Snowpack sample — Snodgrass Mountain, Crested Butte, Colorado (2/4/25, 12:06 PM MST)
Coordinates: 38.923, -106.968
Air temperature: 35 °F
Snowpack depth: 80 cm
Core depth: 10 cm
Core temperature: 32 °F
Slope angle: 14°, slope face: 78°
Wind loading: low
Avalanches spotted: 0
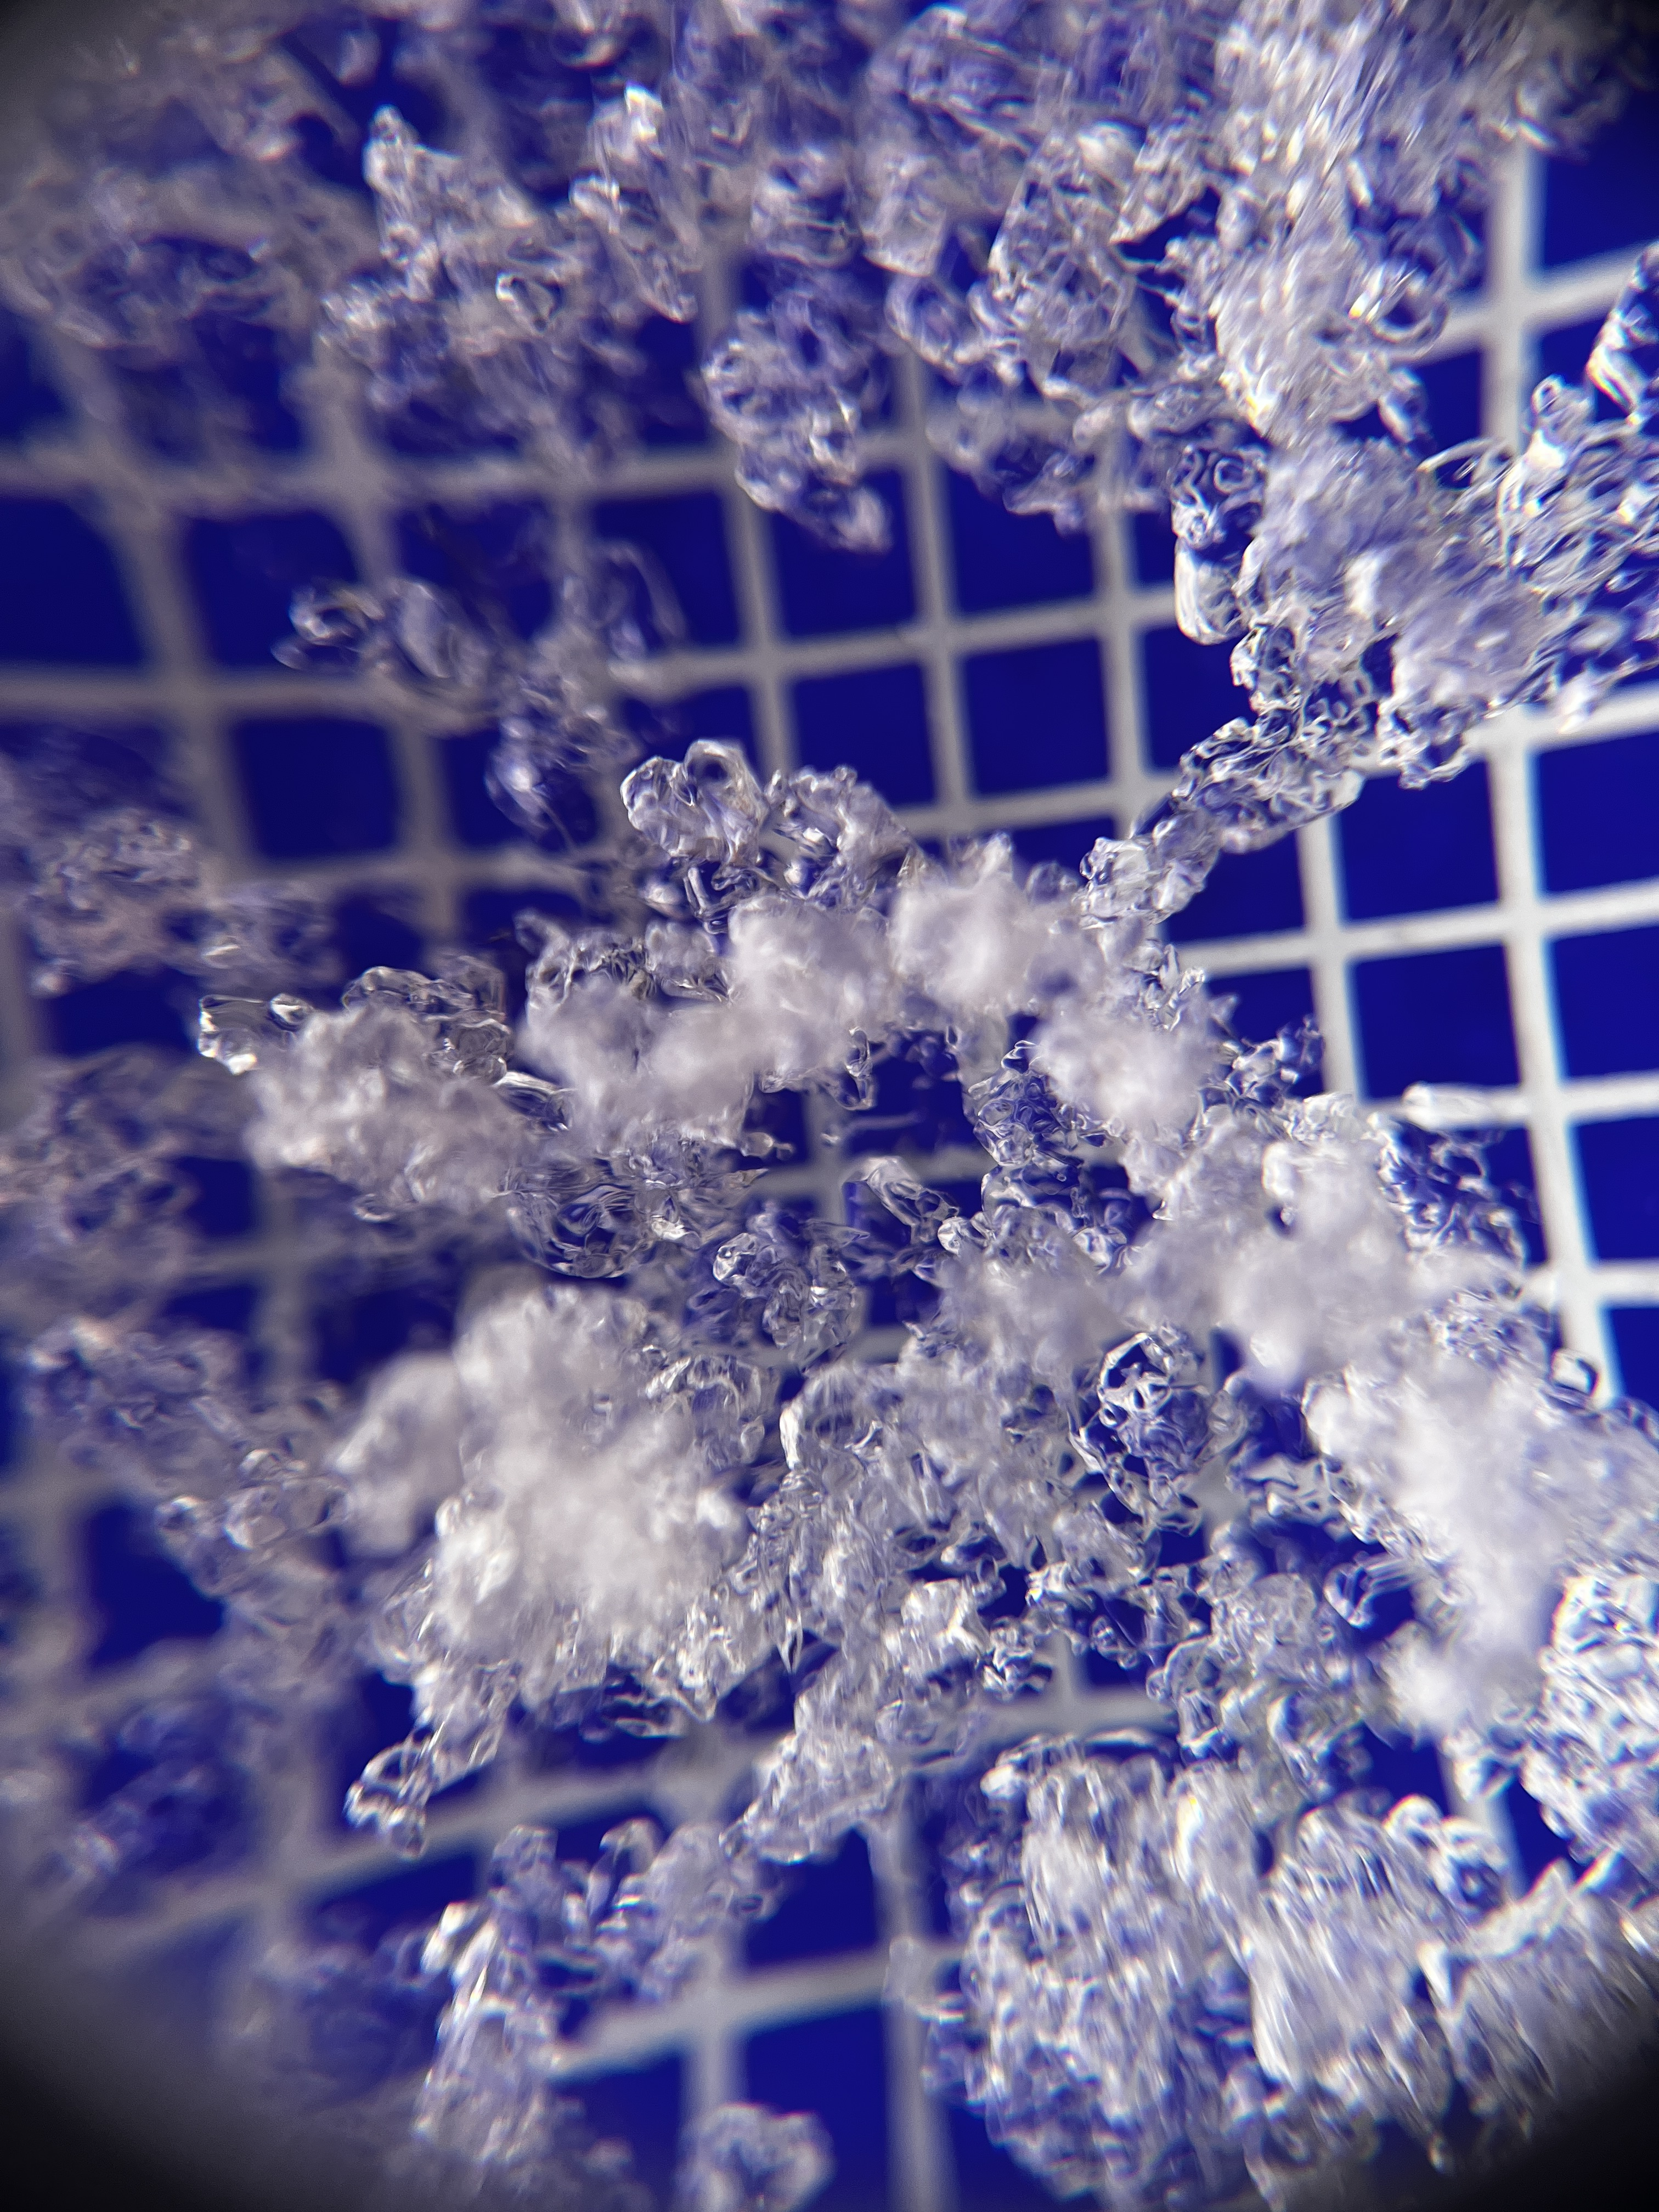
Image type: magnified_profile
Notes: No avalanches nearby, unusually warm weather for the last month reported by residents, Collected 25 yards from treeline